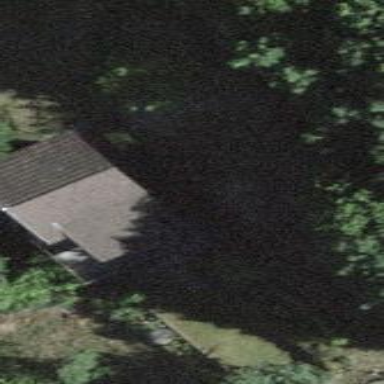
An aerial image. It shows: Shed.